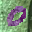
Label: 0